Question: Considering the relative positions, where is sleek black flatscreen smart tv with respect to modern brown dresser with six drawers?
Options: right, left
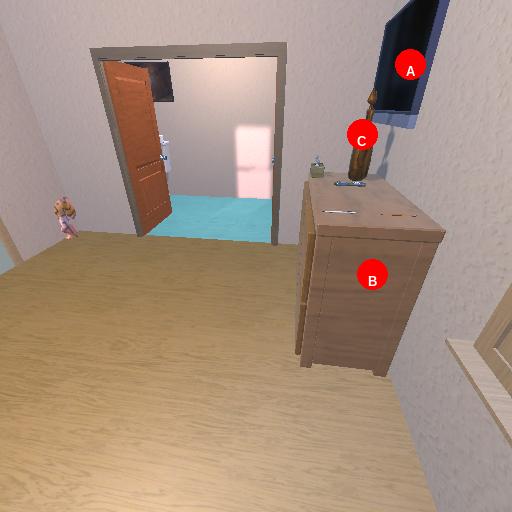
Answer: right